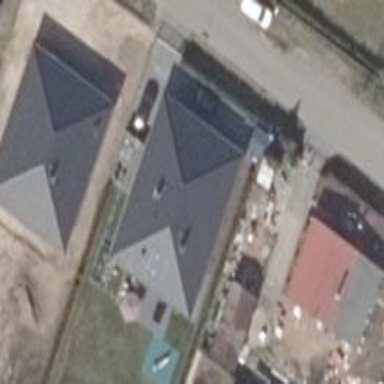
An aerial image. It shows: Simple house.